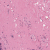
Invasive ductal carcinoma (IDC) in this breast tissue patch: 0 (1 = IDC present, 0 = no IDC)